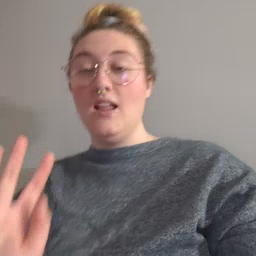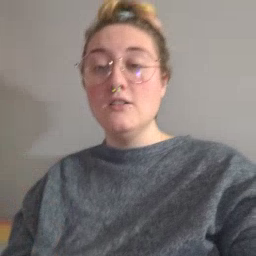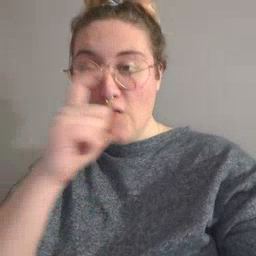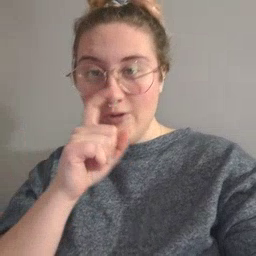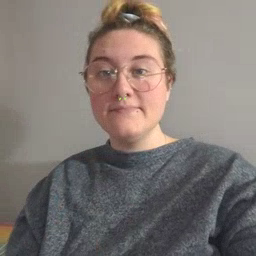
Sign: doll